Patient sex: F
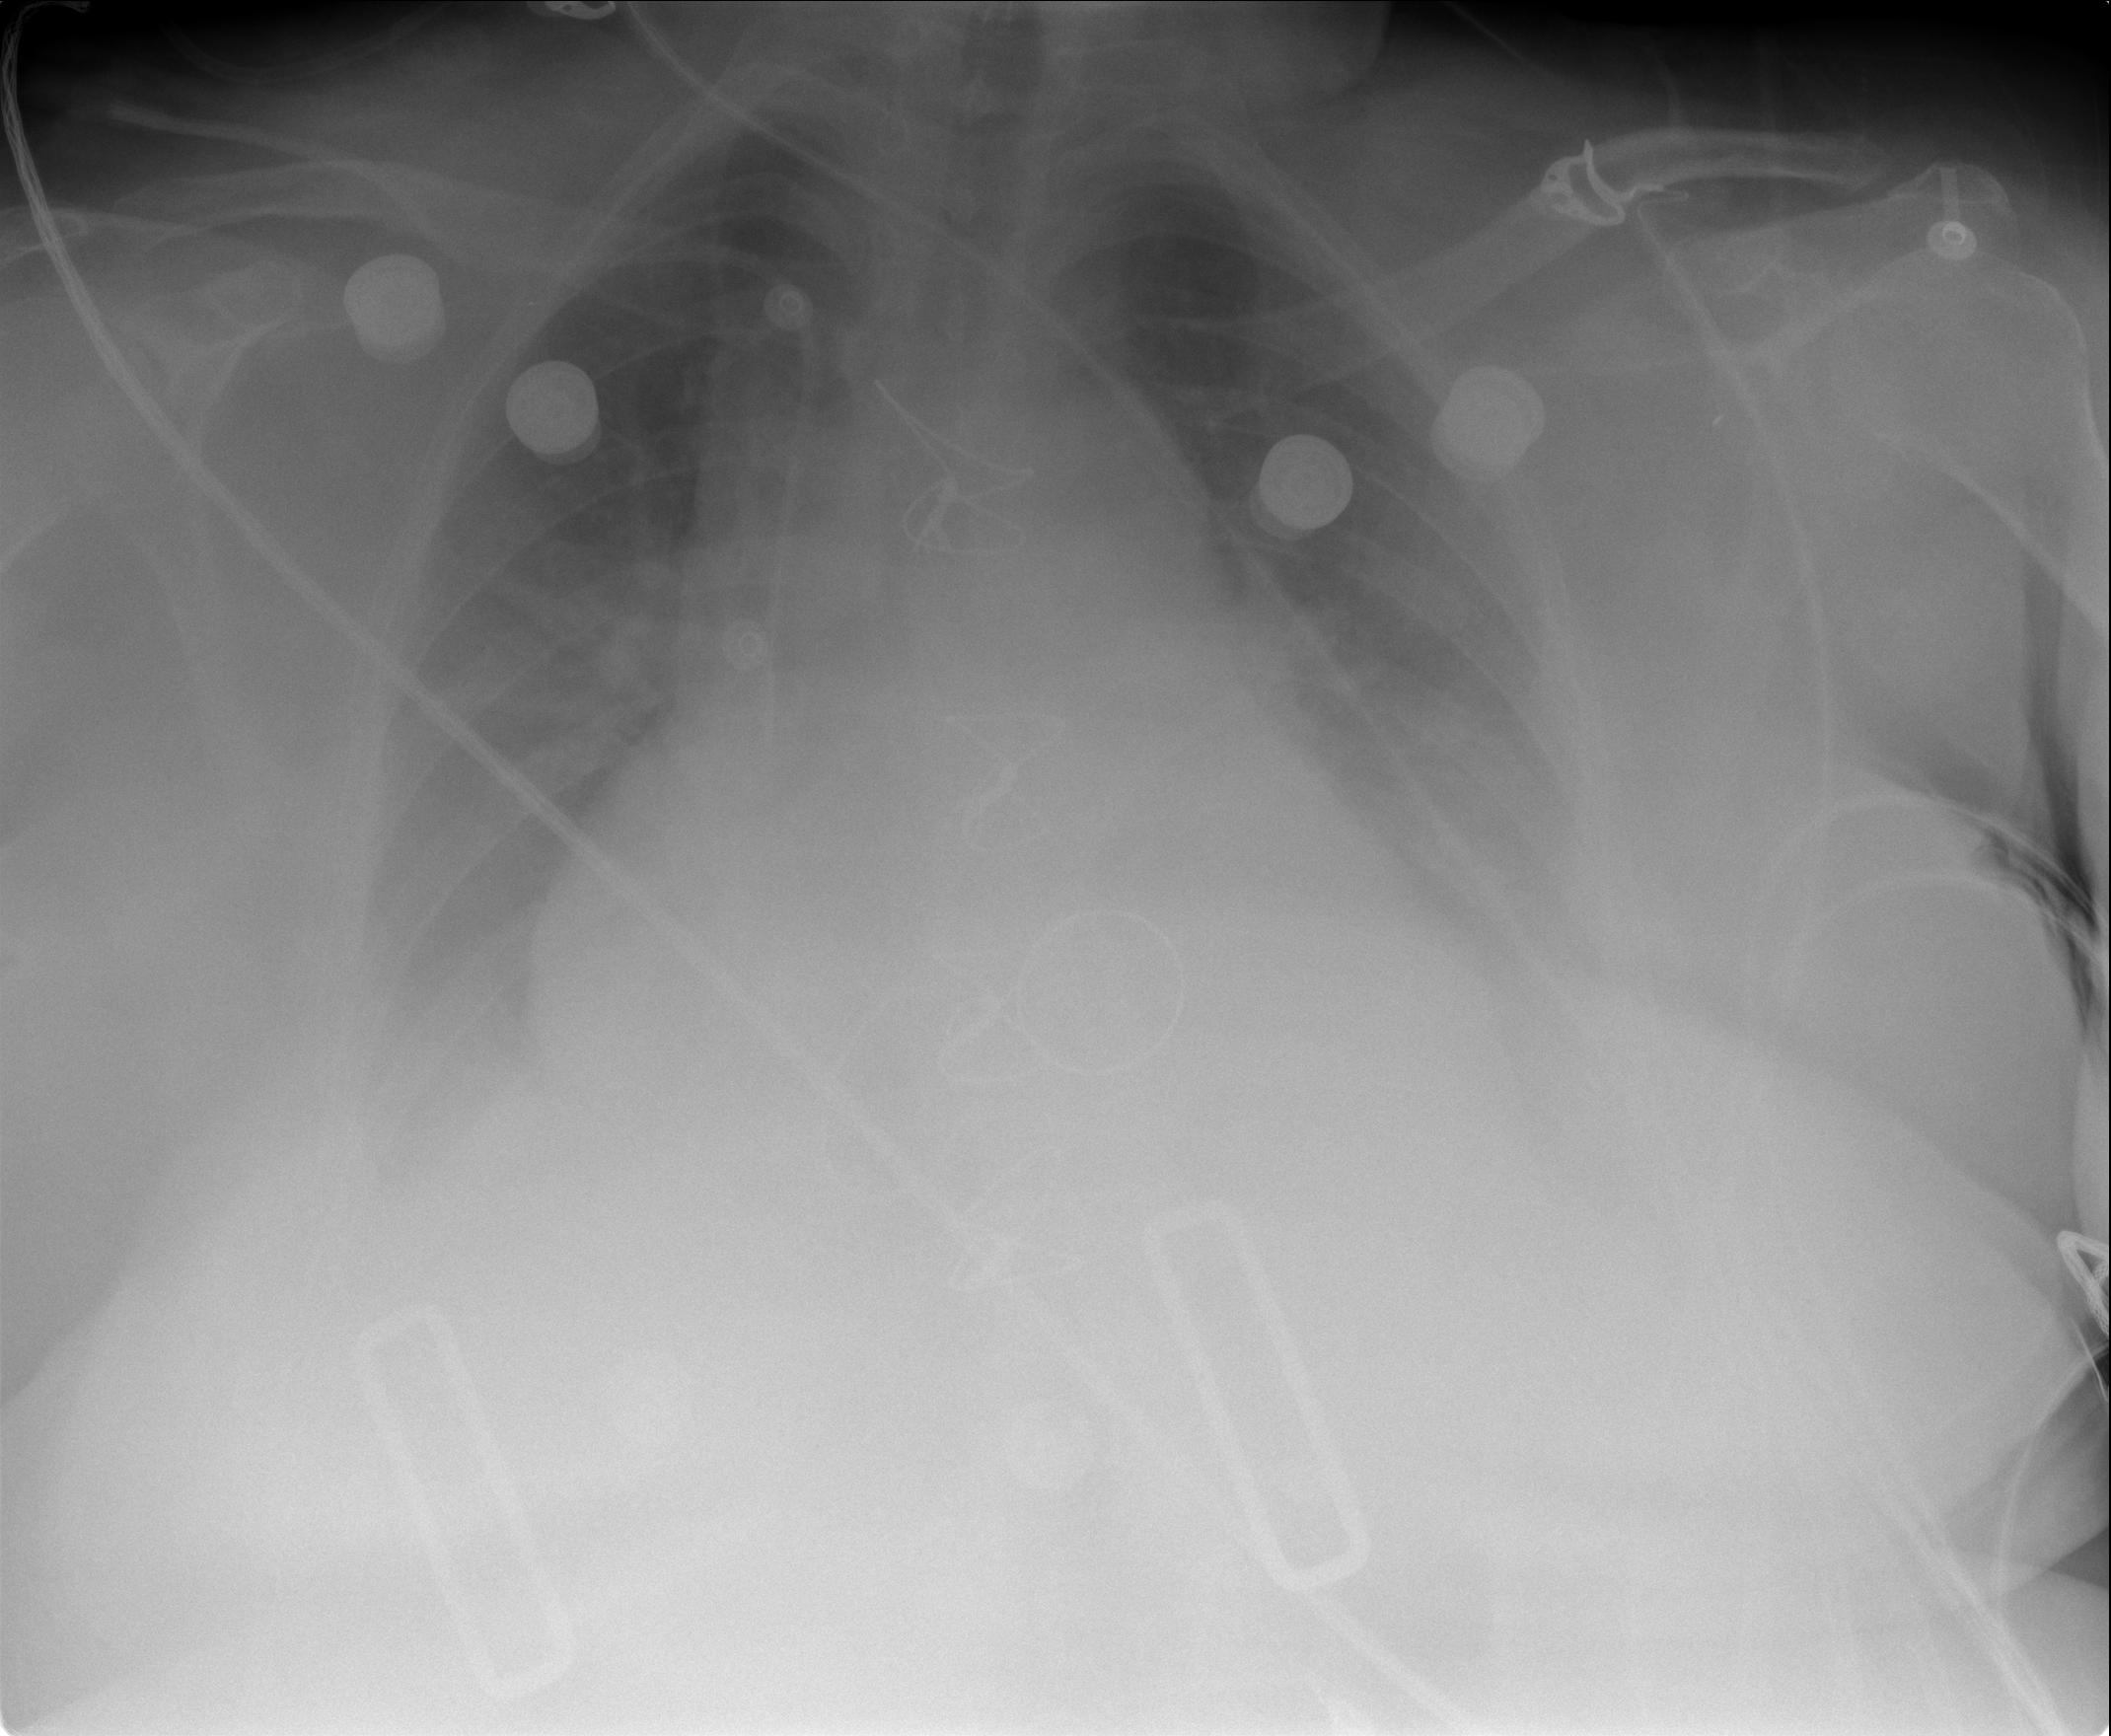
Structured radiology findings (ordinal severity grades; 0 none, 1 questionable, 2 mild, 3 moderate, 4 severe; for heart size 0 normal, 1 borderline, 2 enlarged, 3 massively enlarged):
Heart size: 3
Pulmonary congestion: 2
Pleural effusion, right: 2
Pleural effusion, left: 2
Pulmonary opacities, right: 0
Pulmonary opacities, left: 0
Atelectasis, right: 2
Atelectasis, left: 2